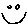
Label: smiley face